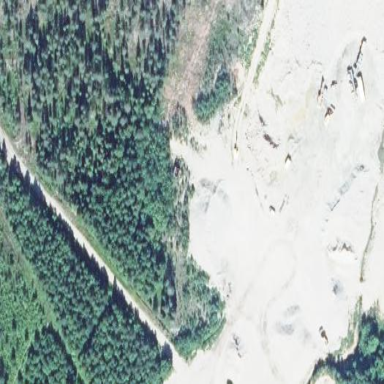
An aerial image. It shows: Quarry area.